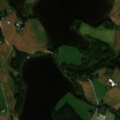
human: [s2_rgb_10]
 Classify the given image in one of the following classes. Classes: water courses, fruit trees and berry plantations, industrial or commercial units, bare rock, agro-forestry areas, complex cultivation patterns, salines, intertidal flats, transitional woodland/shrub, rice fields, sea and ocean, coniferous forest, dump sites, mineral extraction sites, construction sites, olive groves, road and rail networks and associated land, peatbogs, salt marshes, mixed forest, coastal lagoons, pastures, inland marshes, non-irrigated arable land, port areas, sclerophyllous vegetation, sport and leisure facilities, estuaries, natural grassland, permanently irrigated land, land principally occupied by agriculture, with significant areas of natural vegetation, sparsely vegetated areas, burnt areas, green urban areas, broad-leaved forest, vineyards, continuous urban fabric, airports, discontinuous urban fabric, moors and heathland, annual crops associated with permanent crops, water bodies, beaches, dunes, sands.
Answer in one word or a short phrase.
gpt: non-irrigated arable land, land principally occupied by agriculture, with significant areas of natural vegetation, mixed forest, water bodies